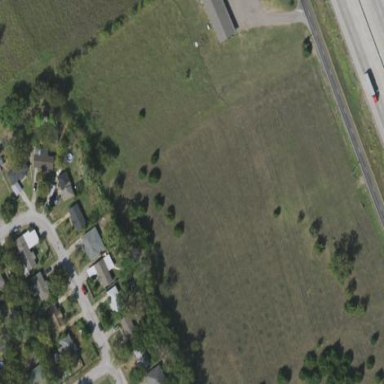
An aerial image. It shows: Grassy plot in zoning area.